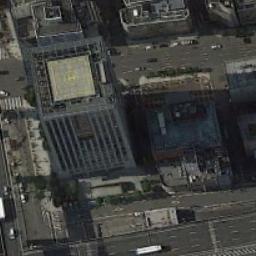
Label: commercial_area